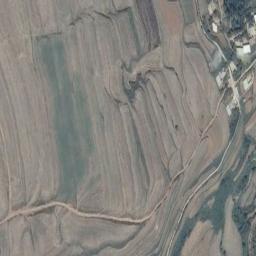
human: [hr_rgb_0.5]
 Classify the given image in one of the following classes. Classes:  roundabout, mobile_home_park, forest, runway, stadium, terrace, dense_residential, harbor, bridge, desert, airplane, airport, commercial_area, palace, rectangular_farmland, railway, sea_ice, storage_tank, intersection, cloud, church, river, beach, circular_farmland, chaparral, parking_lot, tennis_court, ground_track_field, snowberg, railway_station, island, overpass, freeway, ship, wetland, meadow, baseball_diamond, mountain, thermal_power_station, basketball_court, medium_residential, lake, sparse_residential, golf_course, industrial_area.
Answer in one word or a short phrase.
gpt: terrace